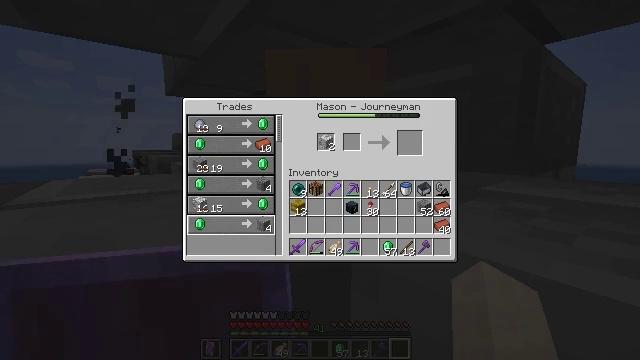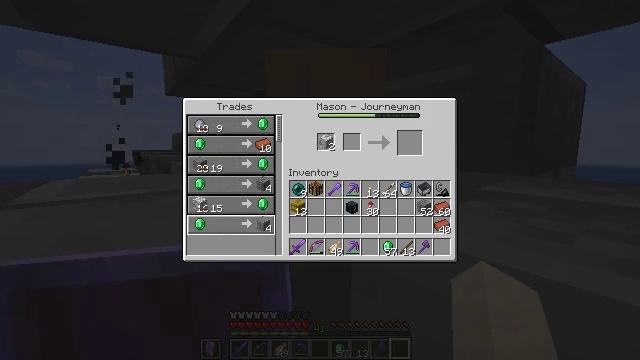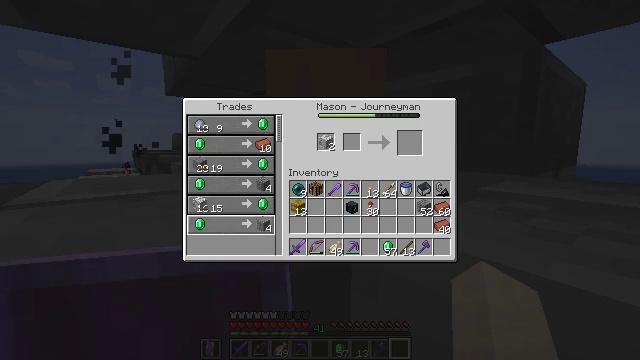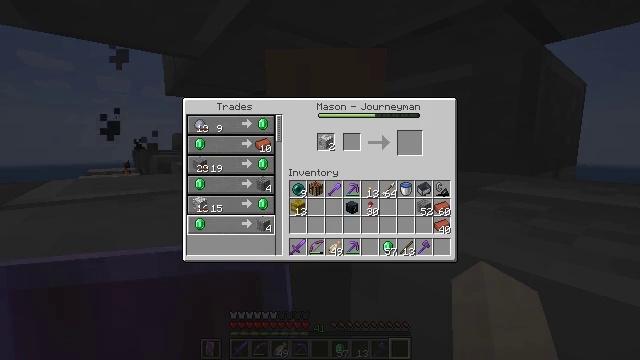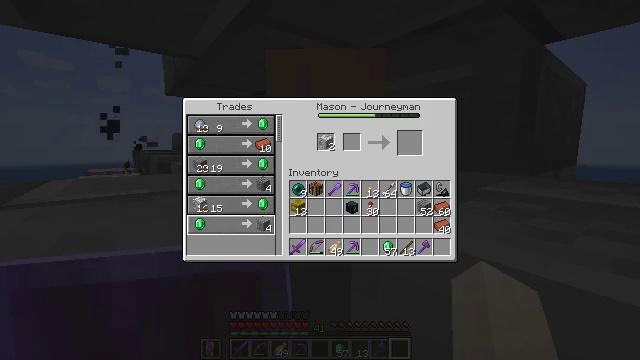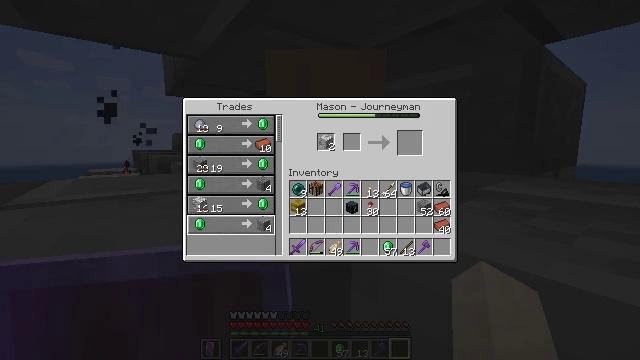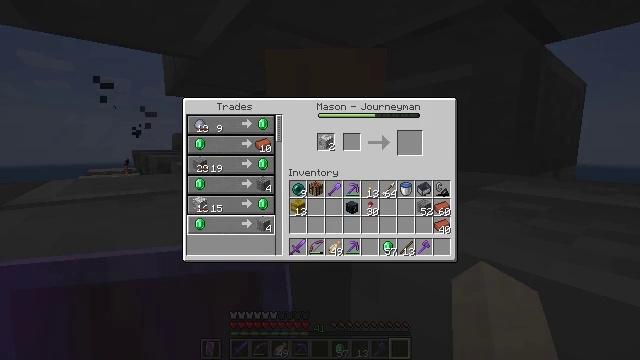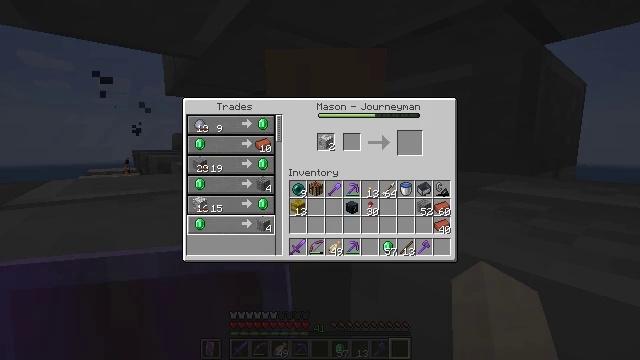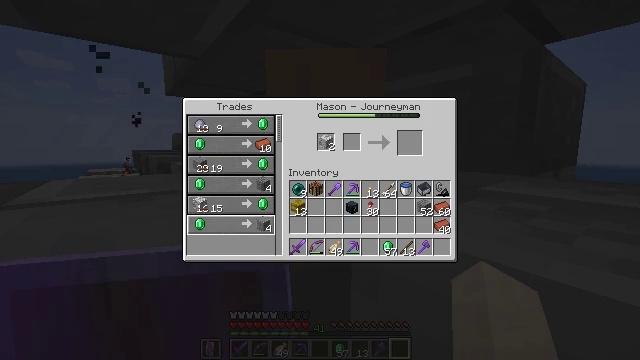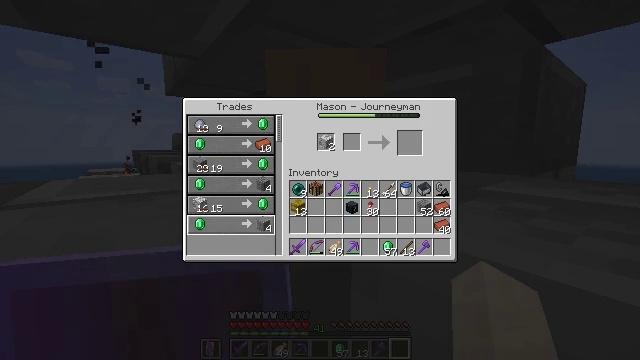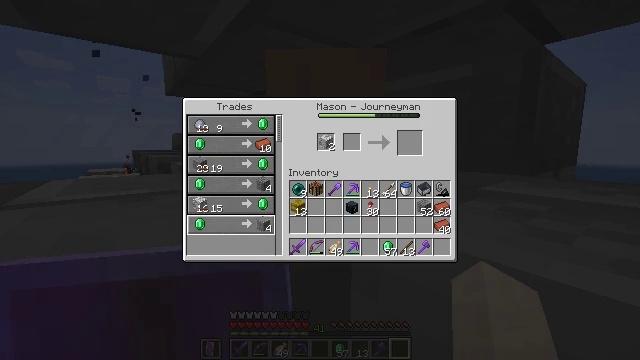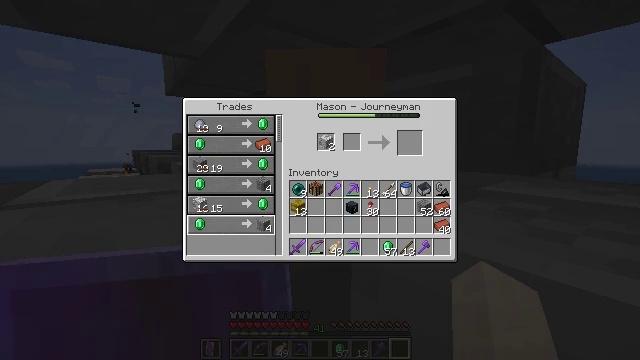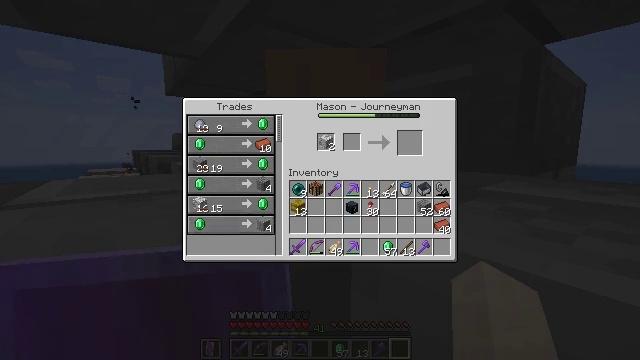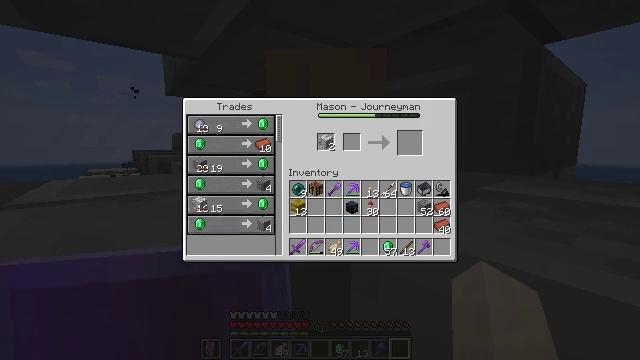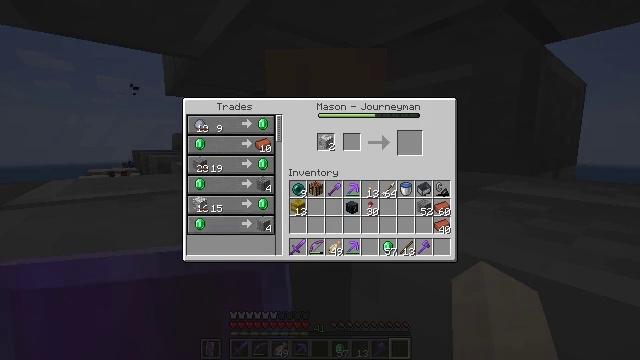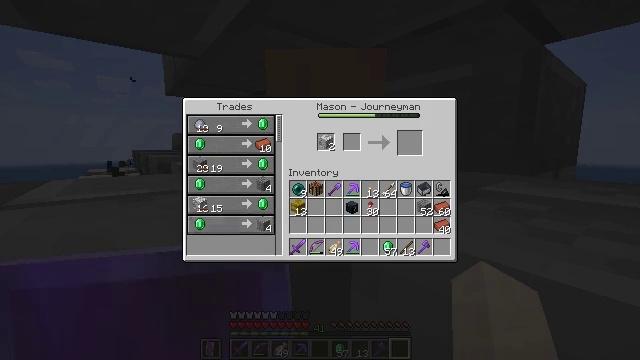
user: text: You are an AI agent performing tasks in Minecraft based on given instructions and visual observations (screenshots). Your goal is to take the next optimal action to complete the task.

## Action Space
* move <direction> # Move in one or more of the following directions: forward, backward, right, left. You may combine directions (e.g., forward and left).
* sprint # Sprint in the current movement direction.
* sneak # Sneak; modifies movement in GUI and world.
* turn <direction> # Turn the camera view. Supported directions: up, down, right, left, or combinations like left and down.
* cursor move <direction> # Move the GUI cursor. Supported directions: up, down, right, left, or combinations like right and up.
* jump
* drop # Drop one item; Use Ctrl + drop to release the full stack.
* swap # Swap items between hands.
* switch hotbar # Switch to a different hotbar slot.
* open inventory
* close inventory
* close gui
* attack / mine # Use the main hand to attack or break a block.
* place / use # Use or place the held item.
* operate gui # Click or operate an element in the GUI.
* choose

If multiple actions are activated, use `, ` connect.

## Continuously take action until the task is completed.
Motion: motion action
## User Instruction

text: Open the crafting table and craft polished andesite.
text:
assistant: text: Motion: no_op
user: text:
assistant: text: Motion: no_op
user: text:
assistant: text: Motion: no_op
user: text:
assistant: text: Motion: no_op
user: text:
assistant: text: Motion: no_op
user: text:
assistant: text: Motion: no_op
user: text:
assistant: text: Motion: no_op
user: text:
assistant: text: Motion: no_op
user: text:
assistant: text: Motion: no_op
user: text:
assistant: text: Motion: no_op
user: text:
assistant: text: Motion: turn left
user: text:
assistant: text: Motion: turn left and down
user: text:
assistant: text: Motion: no_op
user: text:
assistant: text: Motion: no_op
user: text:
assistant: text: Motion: no_op
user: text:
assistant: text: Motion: no_op
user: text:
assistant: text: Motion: no_op
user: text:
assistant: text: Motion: no_op
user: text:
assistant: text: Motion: no_op
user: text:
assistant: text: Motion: no_op
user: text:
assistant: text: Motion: attack / mine
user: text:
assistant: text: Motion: attack / mine
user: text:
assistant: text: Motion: attack / mine
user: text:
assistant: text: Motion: attack / mine
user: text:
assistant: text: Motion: turn right
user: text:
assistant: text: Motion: turn right and up
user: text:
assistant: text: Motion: turn right and up
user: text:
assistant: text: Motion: turn right and up
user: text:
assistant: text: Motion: turn right and up
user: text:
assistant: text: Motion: turn right